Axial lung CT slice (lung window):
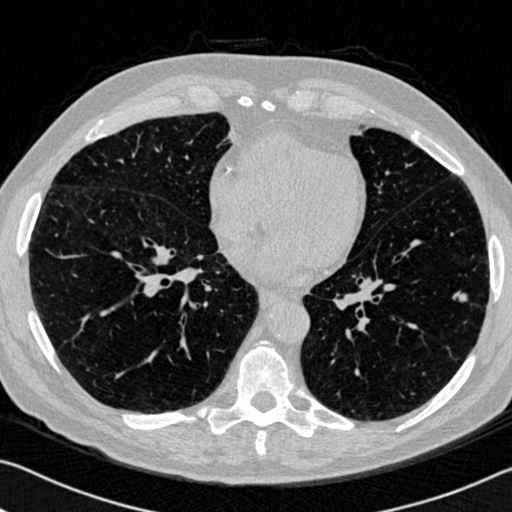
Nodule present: yes
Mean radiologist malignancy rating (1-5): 4.25